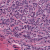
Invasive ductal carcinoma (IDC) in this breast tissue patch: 1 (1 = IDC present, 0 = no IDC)